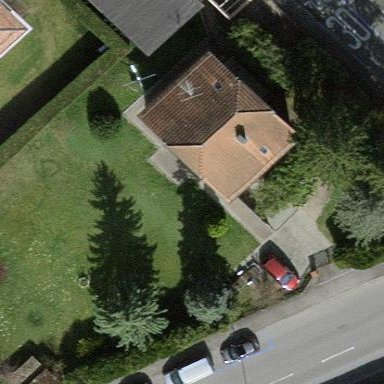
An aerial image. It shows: Garden enclosed by fence.